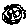
Label: smiley face